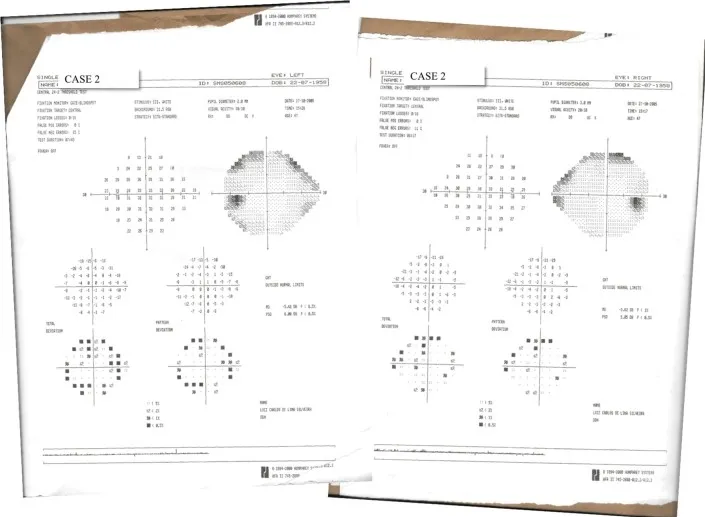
Results of 24-2 threshold test of Humphrey automated perimetry performed by Case 2.
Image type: radiology (ct)